Question: I'm trying to get to my router's admin console using Google Chrome but when I type the URL for it Chrome redirects to this page:

The image says "404 Not Found" and the redirected URL is: ".../cgi-bin/check_hijack.html"
I've tried clearing all my history attached to a 192.168.X.X URL, deleting all my saved passwords for those admin pages and IP addresses but none has worked so far.
I'm using a Mac and the interesting part is I can get to my router's admin console via Safari or Firefox but Google Chrome just won't work.
Any ideas?
Thanks for your help.
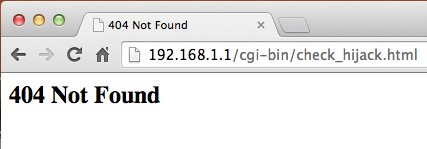
Answer: Which router do you have?
- Try to use google chrome in anonymous window.- You can check if same protocol is used in the browsers ( it's the part in front of visible url - it is hidden in chrome (http, https, .... You can see it when you cpy-paste the url)